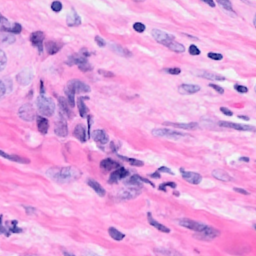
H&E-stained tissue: Breast